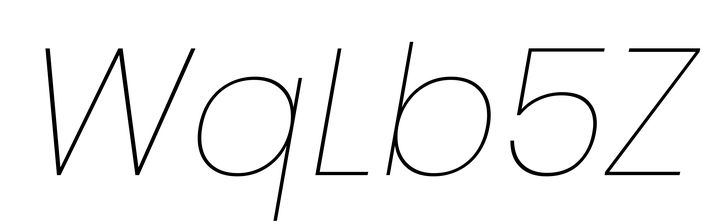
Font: Poppins-ThinItalic